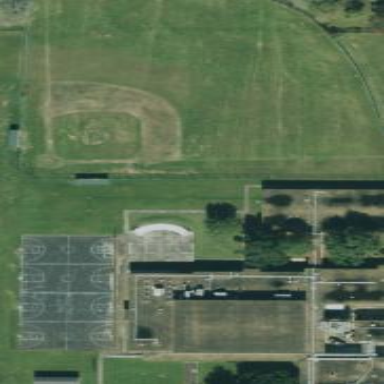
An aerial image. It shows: Baseball pitch for leisure land activities.